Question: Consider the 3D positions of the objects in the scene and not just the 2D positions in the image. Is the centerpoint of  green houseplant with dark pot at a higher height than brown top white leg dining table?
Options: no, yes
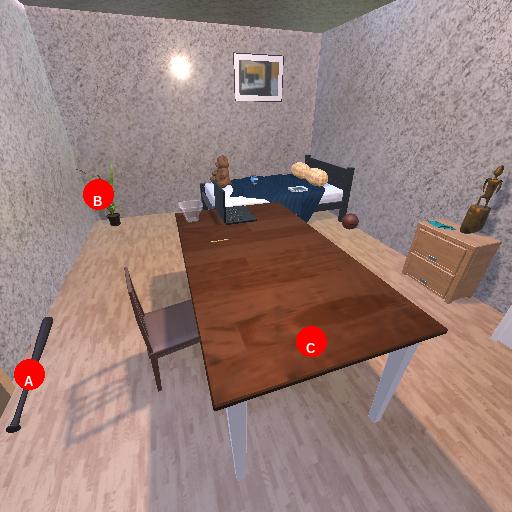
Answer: no